Field crop: maize
Growth stage: 2
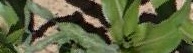
Species: maize